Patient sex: F
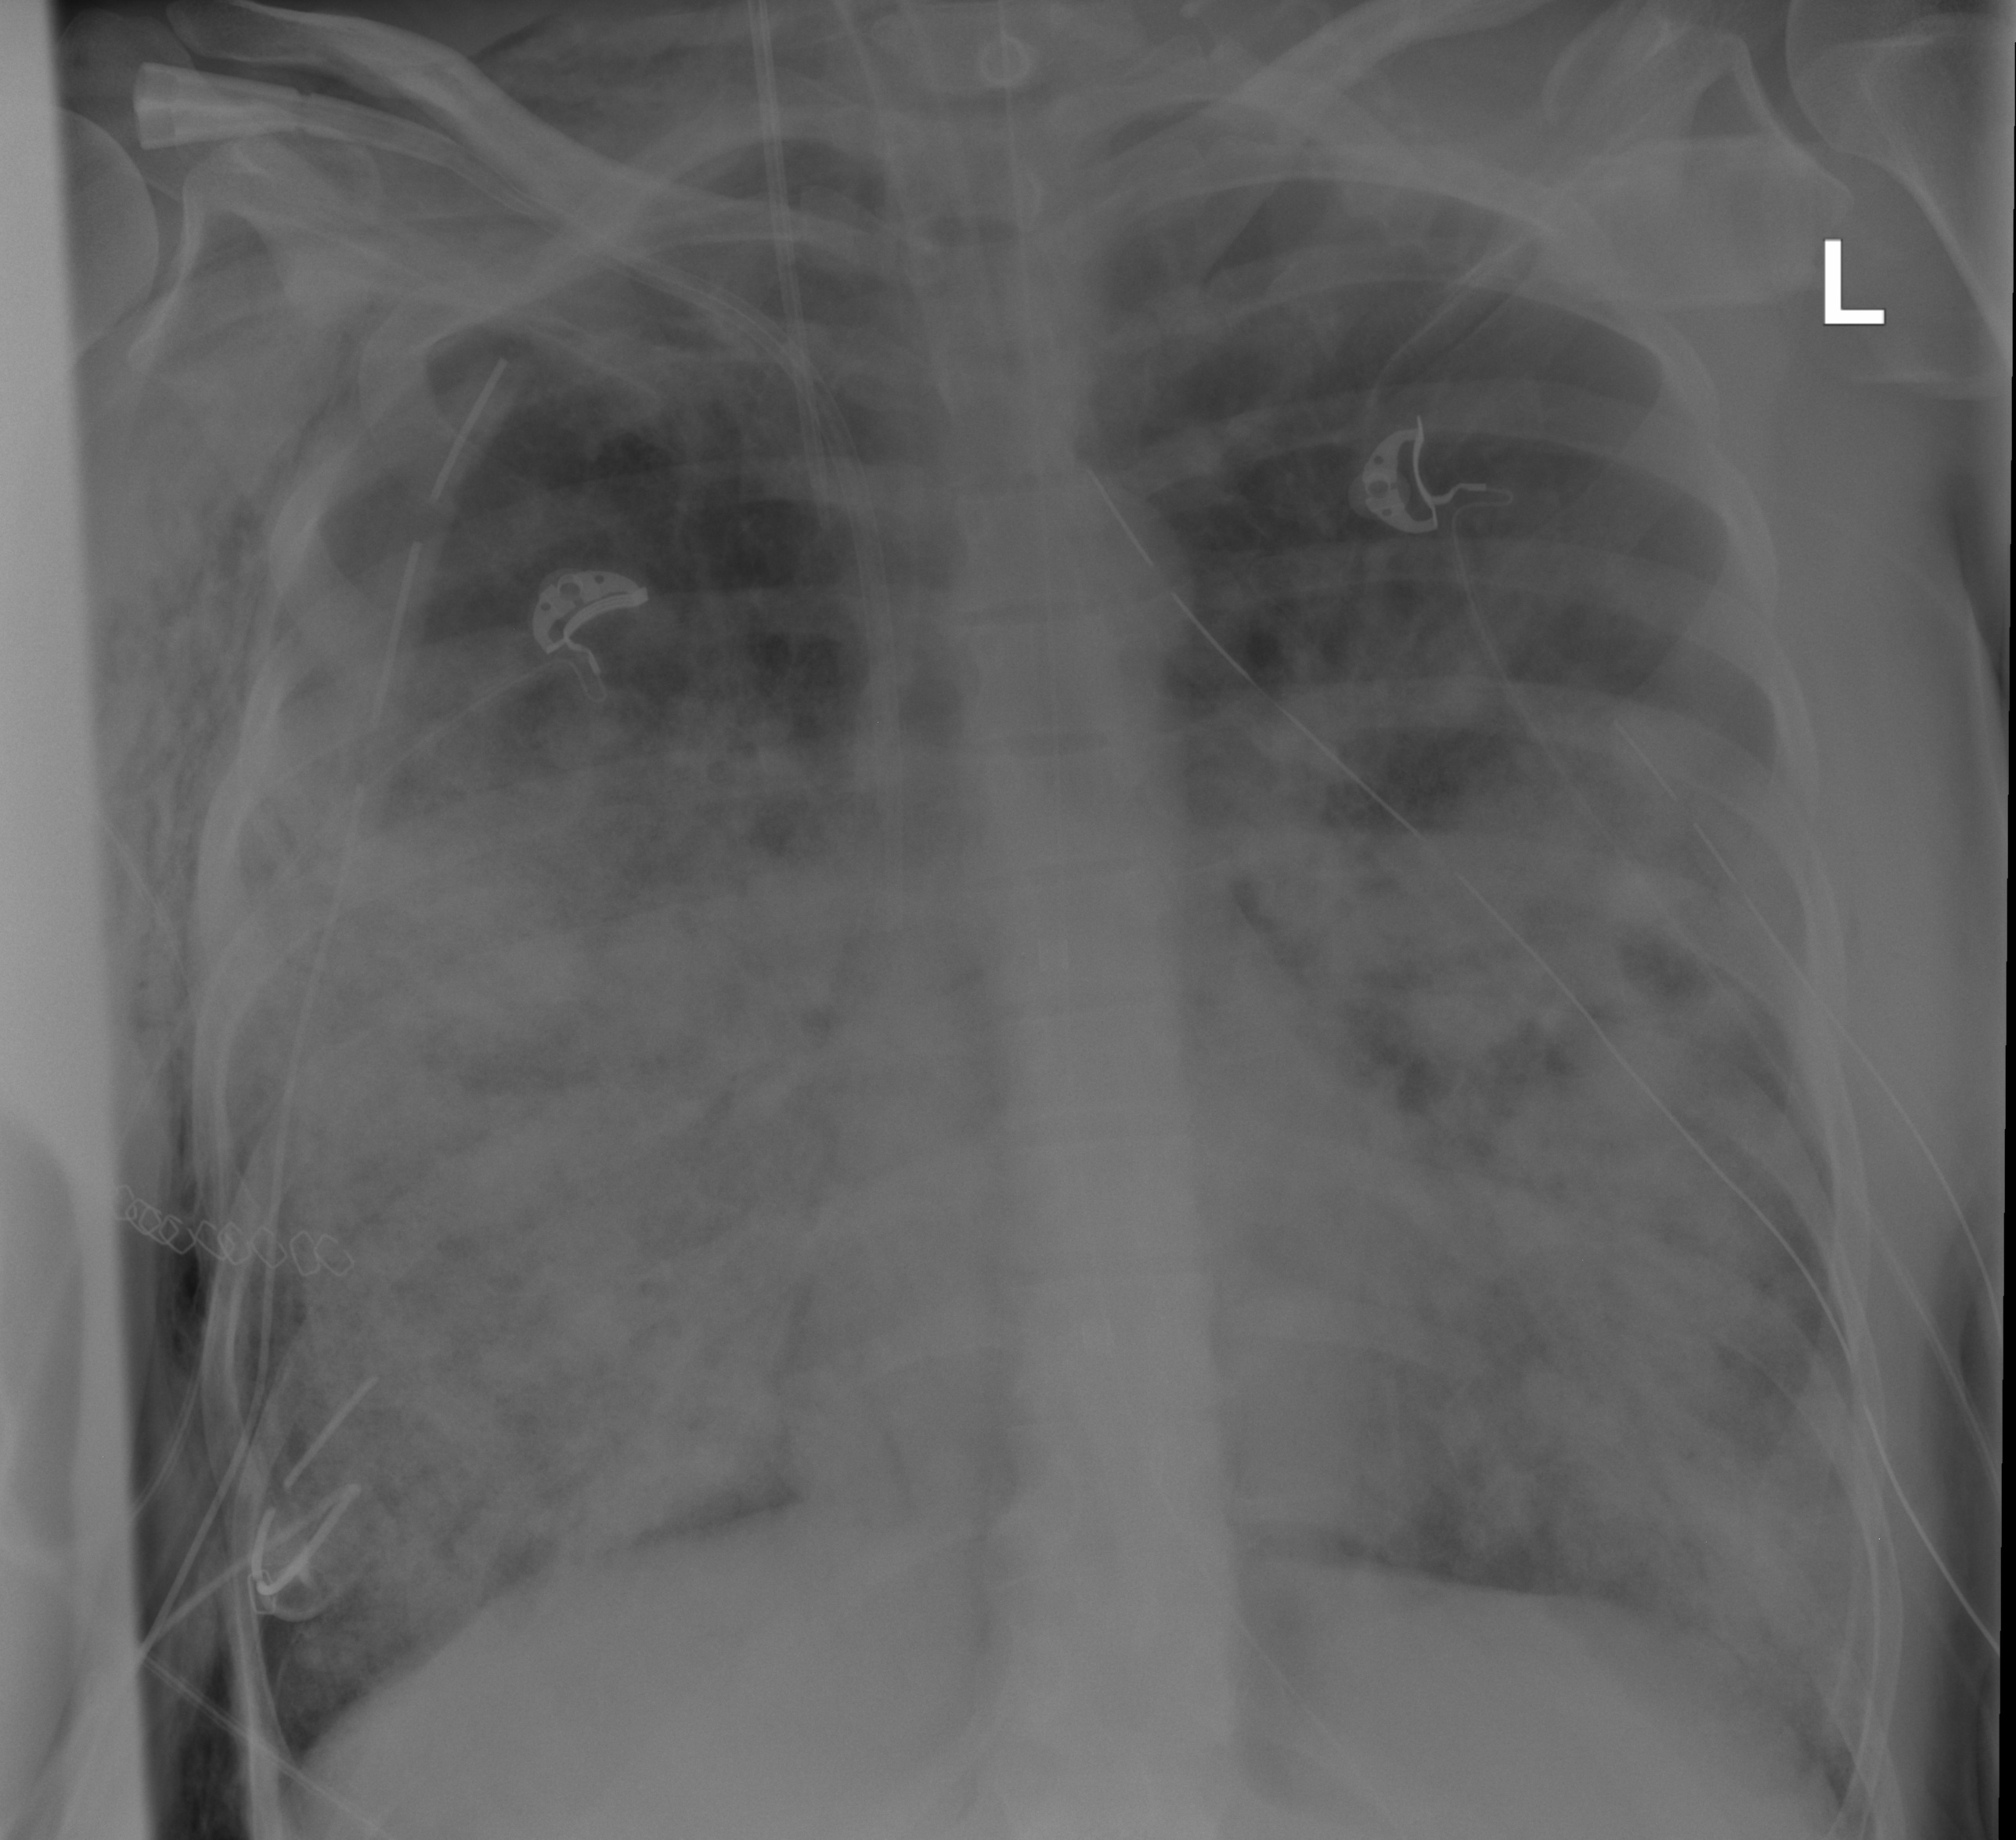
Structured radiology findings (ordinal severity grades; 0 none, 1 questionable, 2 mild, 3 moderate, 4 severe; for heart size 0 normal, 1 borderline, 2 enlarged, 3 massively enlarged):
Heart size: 0
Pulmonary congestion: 1
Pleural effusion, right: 0
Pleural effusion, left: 0
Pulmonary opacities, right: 4
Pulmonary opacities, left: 3
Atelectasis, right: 3
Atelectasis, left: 3